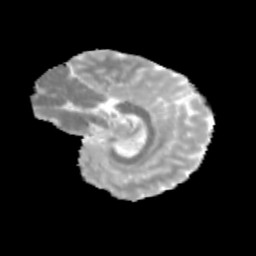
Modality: MD
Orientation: sagittal
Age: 9
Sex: male
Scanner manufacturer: siemens
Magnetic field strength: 3 T
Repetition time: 3.8 s
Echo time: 0.07 s